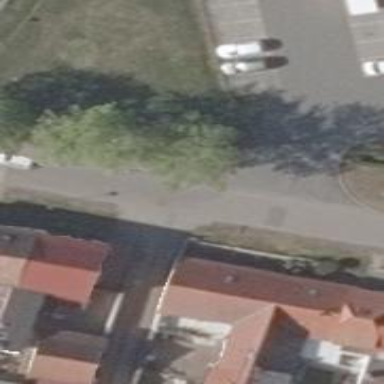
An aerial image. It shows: Residential road.